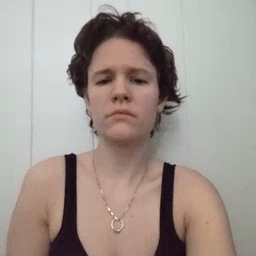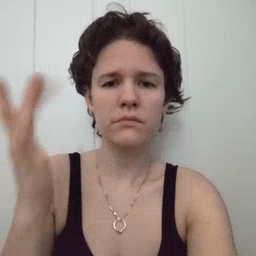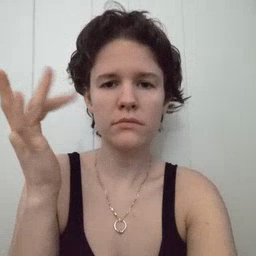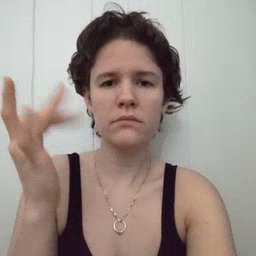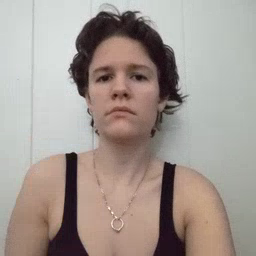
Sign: why